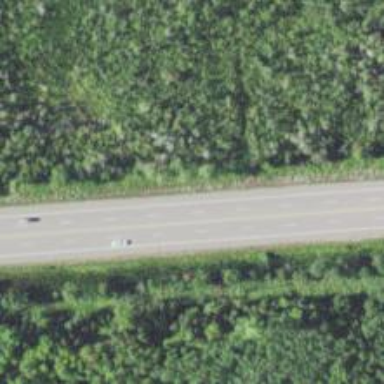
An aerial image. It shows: Trunk highway.